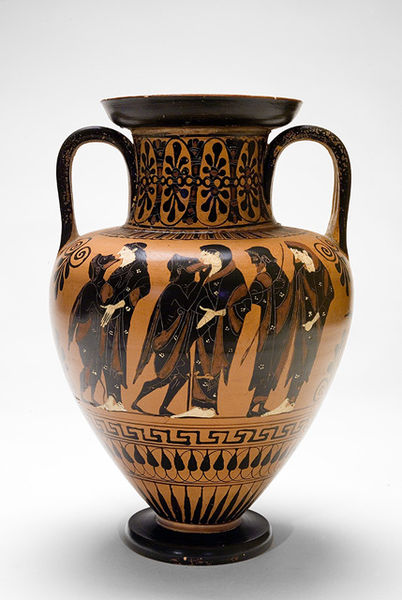
Titel: Black-Figure Amphora
Künstler: Medea Group
Standort: Amherst (Massachusetts, USA)
Institution: Mead Art Museum, Amherst College
Schlagwörter: blumen, braun, muster, mantel, stock, amphore, henkel, figuren, kiss, men, ornate, people, robes, white, black, figurative, figures, gold, old, yellow, pattern, patterns, brown, pot, vase, barfuss, wine, stöcke, geometrisch, hand, profile, flower, greek, griechisch, background, orange, water, feet, gelblich, mouth, beard, meander, bauchig, urn, person, human, ancient, antique, design, geometric, shapes, floral, opening, rhythm, pitcher, arrow, bow, frieze, container, egyptian, base, silhouette, image, blak, figural, egypt, amphora, handles, ceramics, clay, culture, depiction, handle, krater, egytp, tapered, kis, kontrast, black figure, red figure